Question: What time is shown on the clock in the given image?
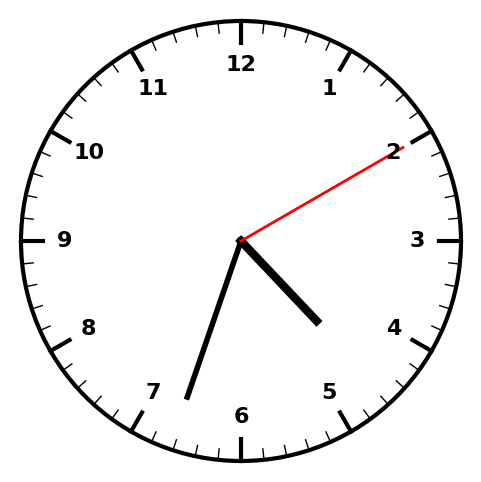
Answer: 04:33:10